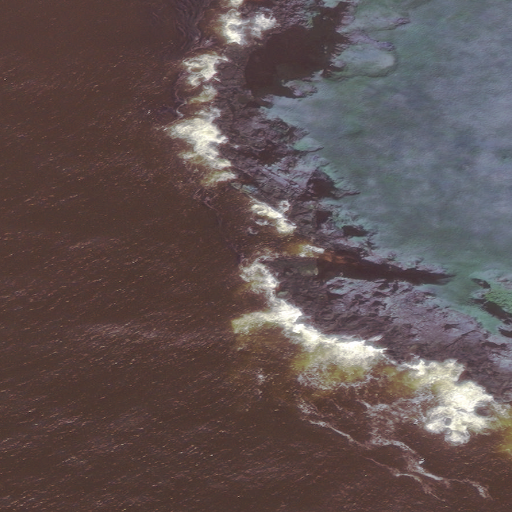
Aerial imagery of cape in Alaska named Swift Point containing only unknown